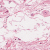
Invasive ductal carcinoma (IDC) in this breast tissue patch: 0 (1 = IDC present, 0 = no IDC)